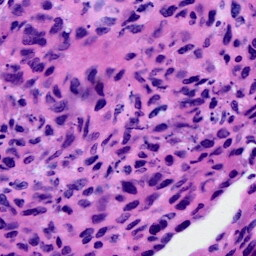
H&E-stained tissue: Cervix